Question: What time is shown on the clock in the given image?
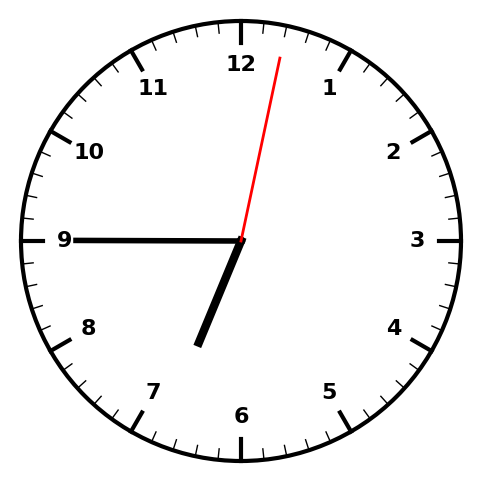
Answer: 06:45:02